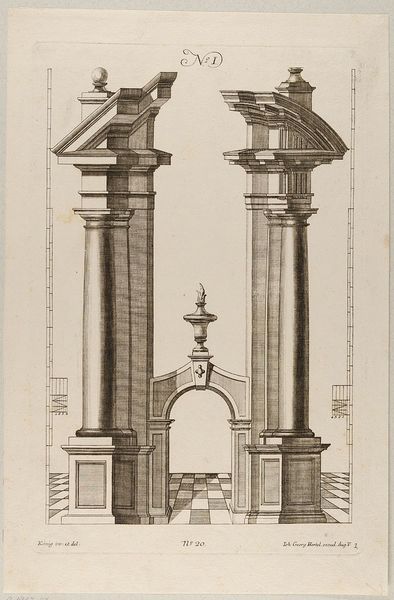
Titel: Ein Portal
Künstler: Johann Gottlieb König
Standort: Hamburg
Institution: Museum für Kunst und Gewerbe Hamburg
Schlagwörter: pfeiler, säule, architektur, grafik, graphik, podest, tor, fotografie, photographie, druckgraphik, druckgrafik, stich, portal, kupferstich, aedicula, reproduktionen, saule, druckerzeugnisse, architekturdarstellungen, ädikula, ornamentstich